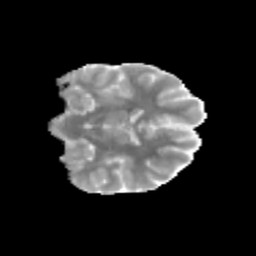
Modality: MD
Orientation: coronal
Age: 12
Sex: female
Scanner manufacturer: siemens
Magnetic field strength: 3 T
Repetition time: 3.8 s
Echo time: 0.07 s